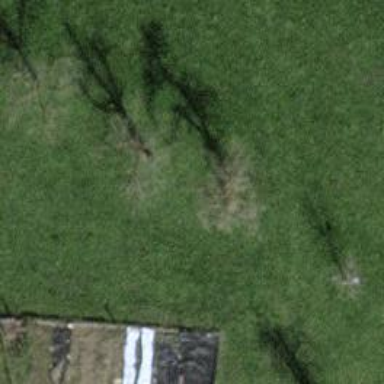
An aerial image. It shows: Single tag "natural: tree."